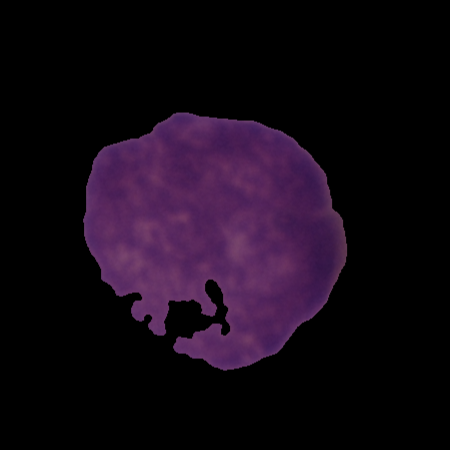
Label: healthy